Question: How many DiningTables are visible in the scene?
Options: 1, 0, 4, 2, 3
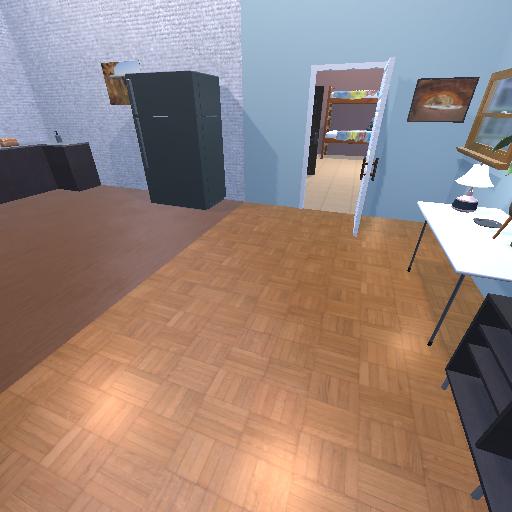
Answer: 1